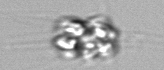
Label: Leptocylindrus_mediterraneus